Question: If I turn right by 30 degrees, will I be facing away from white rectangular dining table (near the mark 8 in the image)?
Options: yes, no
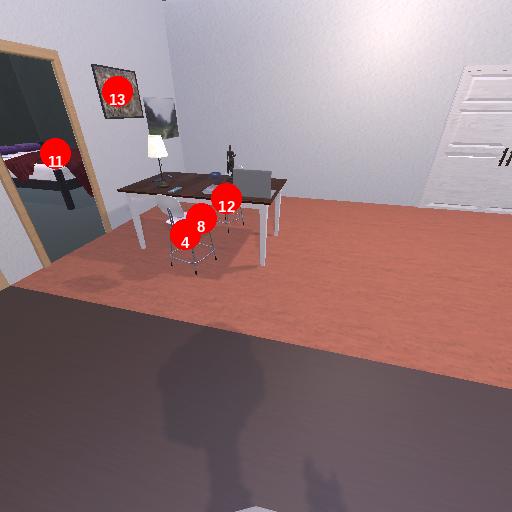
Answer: yes